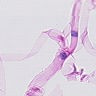
Metastatic tissue present: no